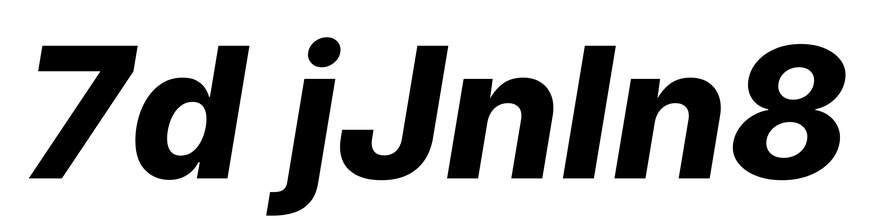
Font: Inter-Italic_ExtraBold_Italic